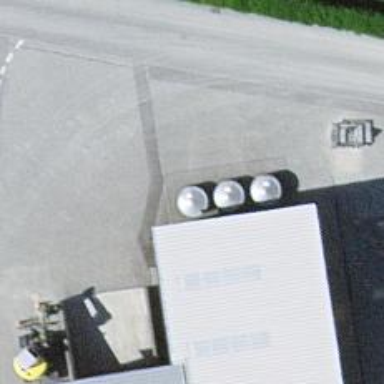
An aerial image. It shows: Waste disposal facility.